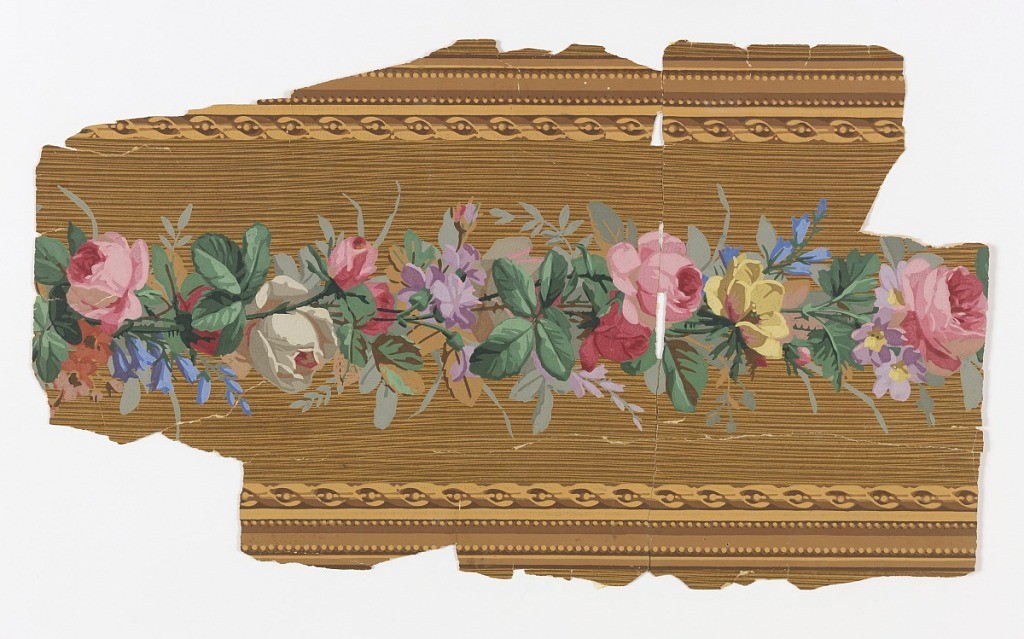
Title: Border
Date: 1875–1910
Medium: Block-printed on machine-made paper
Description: Floral band running down center, with a ribbon-twist on either side. Printed on a wood-grained ground.

H#240